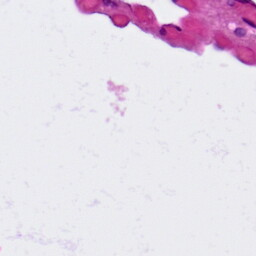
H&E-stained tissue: Lung